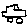
Label: car